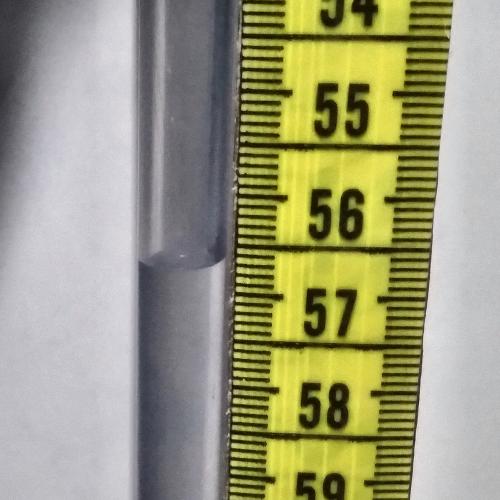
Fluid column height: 56.7 cm